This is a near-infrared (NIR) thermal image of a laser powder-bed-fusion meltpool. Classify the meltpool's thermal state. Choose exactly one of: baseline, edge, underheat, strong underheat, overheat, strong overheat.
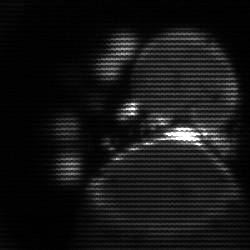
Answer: edge